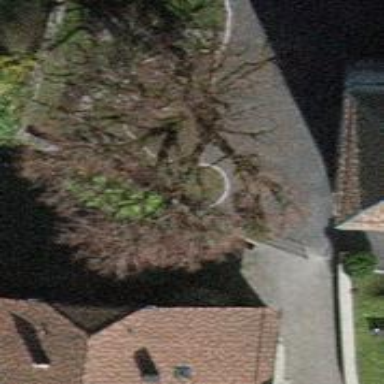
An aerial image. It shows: Maroon bench.